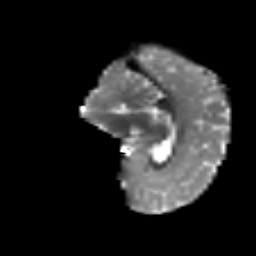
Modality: T2w
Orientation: sagittal
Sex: female
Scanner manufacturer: siemens
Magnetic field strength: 3 T
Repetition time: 5 s
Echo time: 0.071 s